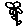
Label: flower